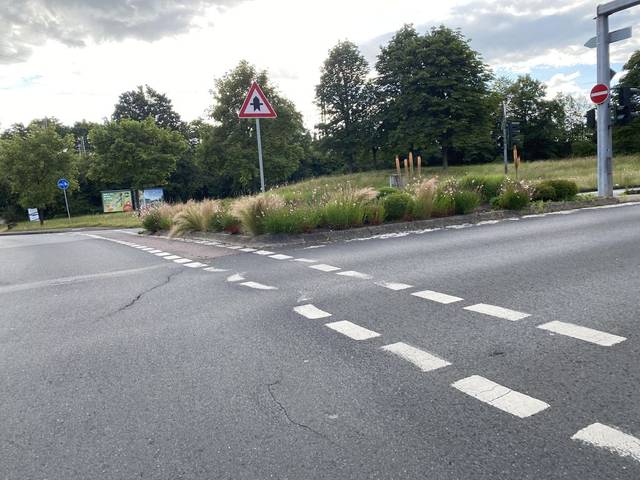
Region: Germany
Coordinates: 50.567, 8.654